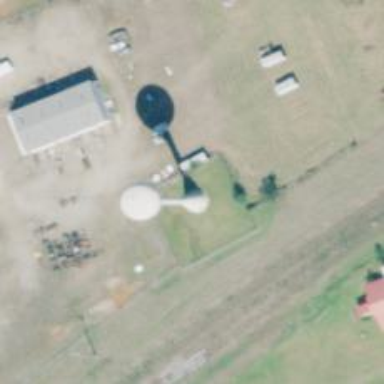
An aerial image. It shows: Water tower that is man-made.